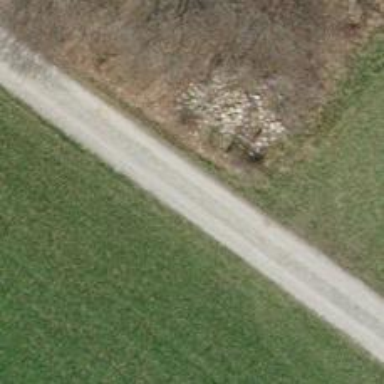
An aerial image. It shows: Track with compacted grade2 surface.